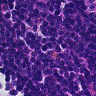
Metastatic tissue present: no